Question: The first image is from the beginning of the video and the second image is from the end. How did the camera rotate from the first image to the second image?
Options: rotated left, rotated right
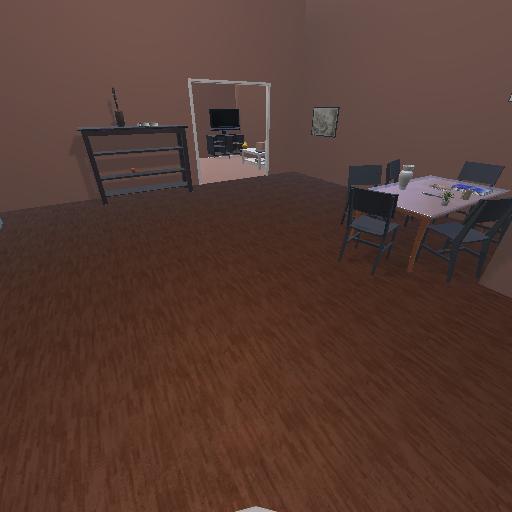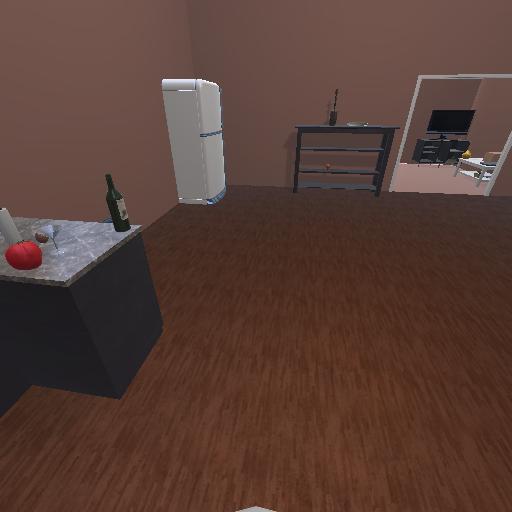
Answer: rotated left